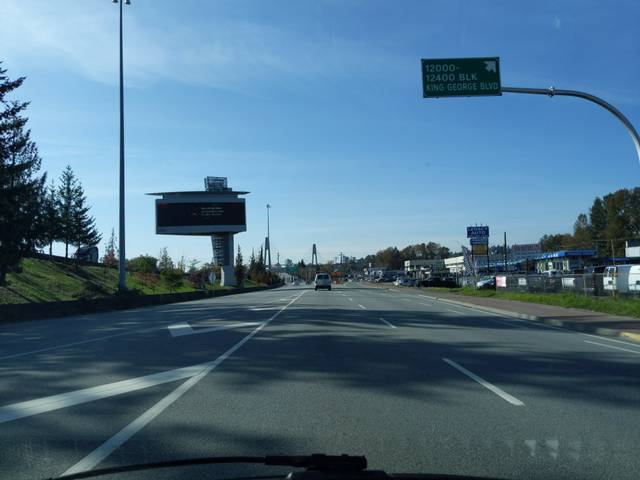
Region: Canada
Coordinates: 49.206, -122.876